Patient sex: F
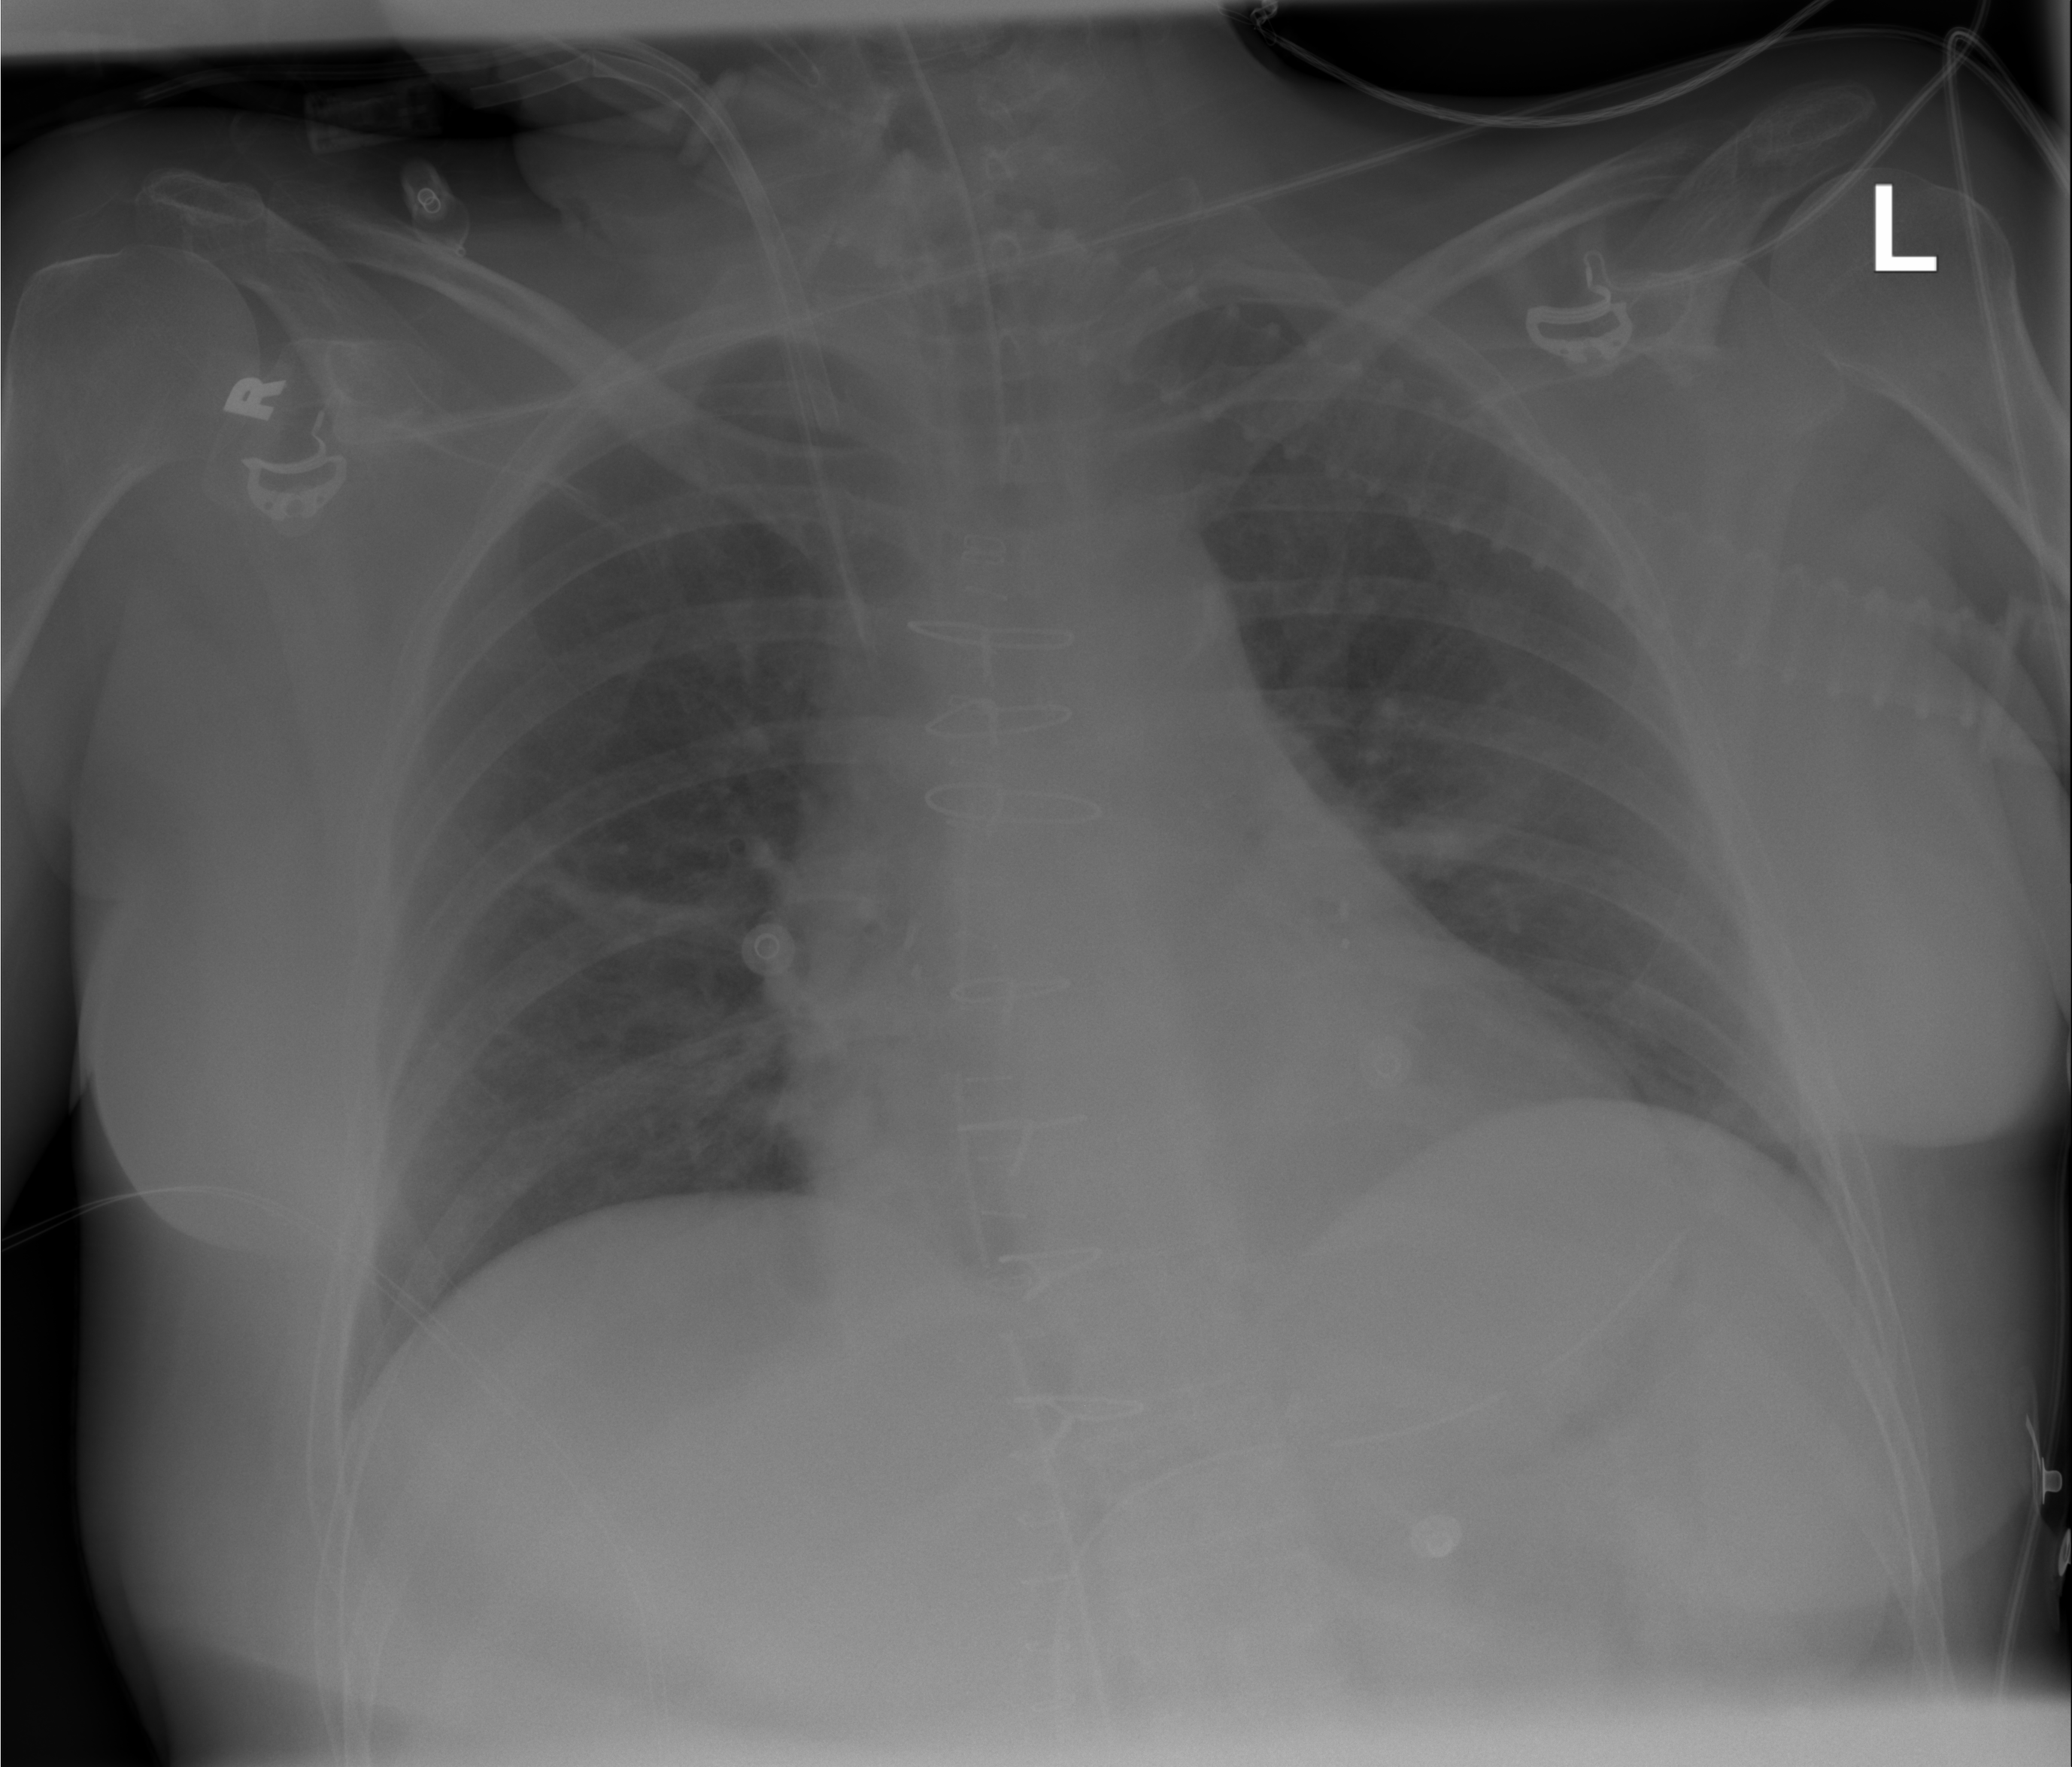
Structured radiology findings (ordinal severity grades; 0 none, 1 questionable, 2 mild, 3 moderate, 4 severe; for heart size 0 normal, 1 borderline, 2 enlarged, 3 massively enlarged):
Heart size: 1
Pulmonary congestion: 0
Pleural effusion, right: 0
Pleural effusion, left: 0
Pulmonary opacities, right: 0
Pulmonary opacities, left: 0
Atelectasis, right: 1
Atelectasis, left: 0